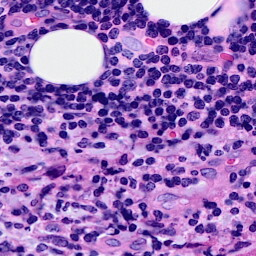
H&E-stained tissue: Breast